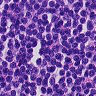
Metastatic tissue present: no